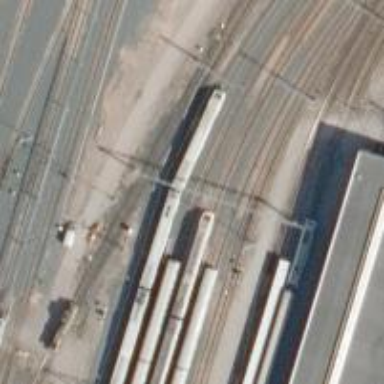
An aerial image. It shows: Railway yard with electrified contact lines.